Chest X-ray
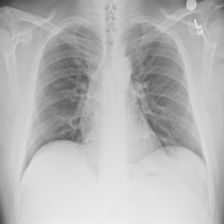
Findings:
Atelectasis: negative
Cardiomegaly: negative
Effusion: negative
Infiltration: negative
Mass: negative
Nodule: negative
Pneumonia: negative
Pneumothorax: negative
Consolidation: negative
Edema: negative
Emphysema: negative
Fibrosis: negative
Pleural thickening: negative
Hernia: negative